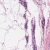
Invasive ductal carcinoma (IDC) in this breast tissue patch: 0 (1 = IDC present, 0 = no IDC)